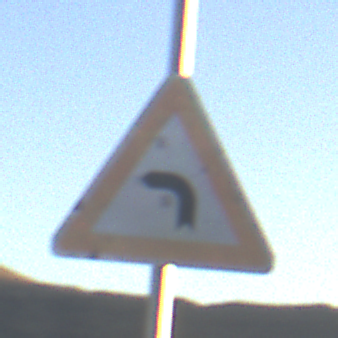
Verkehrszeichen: KurveLinks
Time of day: SunriseSunset
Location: Outdoor (Nature)
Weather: Clear
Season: NotSpecified
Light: Natural